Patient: sex M, age 76
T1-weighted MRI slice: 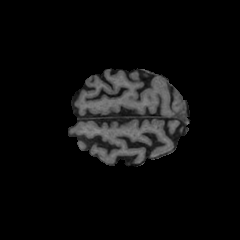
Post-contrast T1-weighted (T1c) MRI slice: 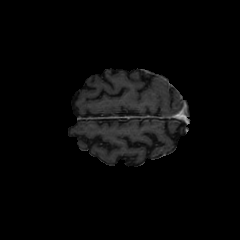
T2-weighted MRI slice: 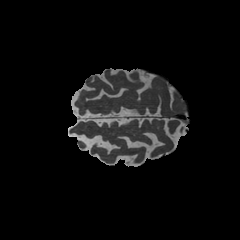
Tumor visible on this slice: no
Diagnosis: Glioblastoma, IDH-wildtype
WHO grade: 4